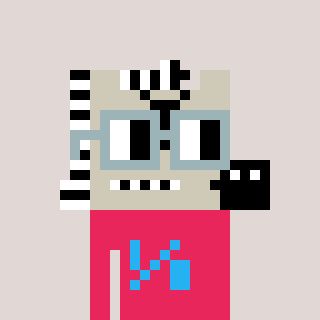
a pixel art character with square dark gray glasses, a zebra-shaped head and a redpinkish-colored body on a warm background